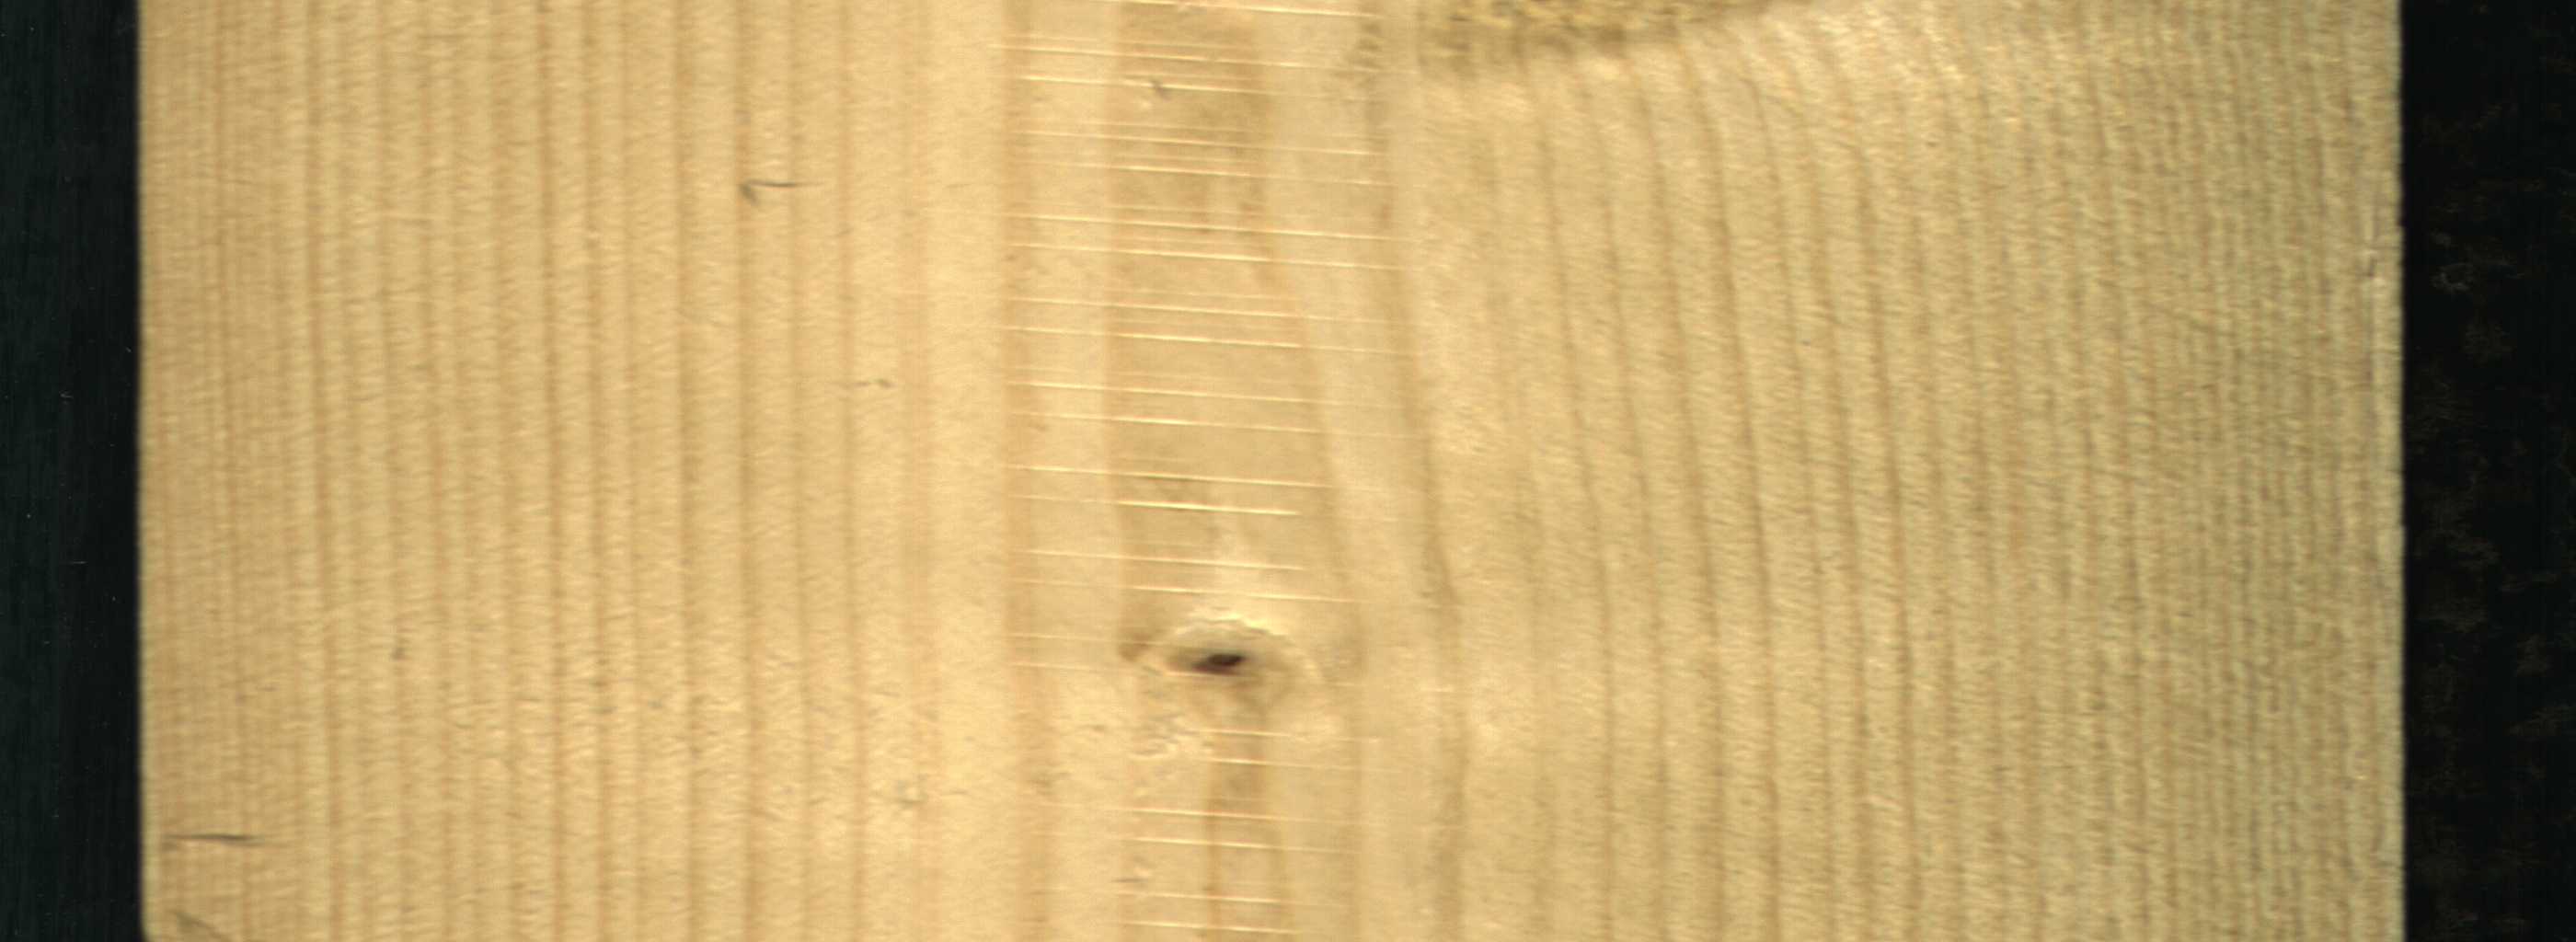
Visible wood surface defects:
Live_Knot
Live_Knot